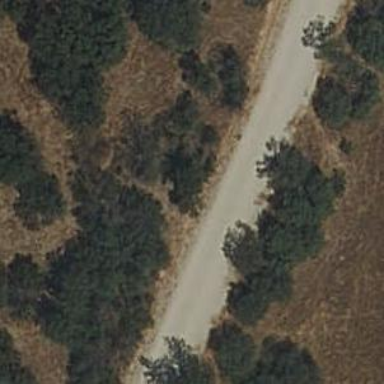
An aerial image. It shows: Dirt track road.